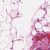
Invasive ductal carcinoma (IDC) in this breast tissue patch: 0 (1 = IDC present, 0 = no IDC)